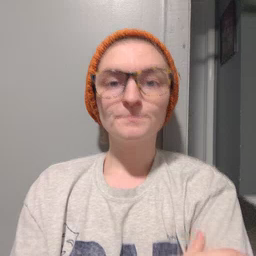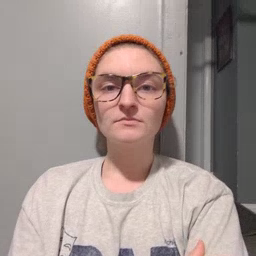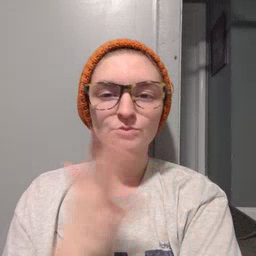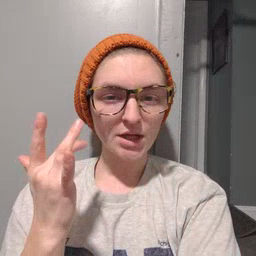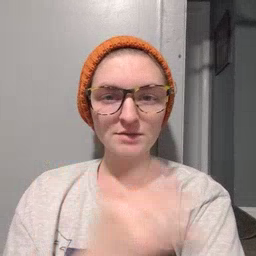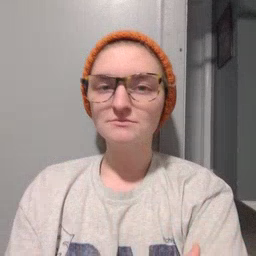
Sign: why